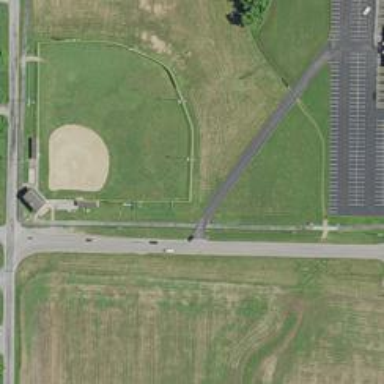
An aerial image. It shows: Baseball pitch for leisure and sports activities.